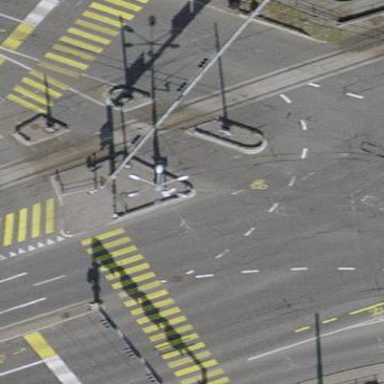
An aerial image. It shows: Traffic island.